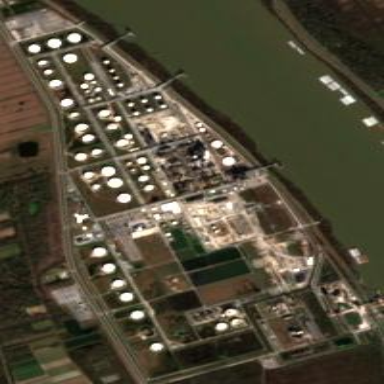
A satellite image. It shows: Industrial area designated as petroleum terminal.